Question: Some simple code doesn't appear to be working, and I'm not sure why.

I'm dynamically creating an array of integers. The size of this array is shown as 15, but that's just because I'm trying to debug the program. The actual size is variable at runtime.
I browsed a few sites for how to dynamically create an integer array in C++. Sites like <URL> came up. Their code looks like my code: an array is created, and a 'for' loop sets the value of each element in the array.
But after my for loop runs, I get an array of size 0. What could be the problem?
This is an extremely basic C++ program compiling on Windows using Visual Studio.
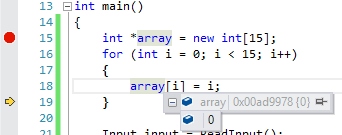
Answer: The debugger doesn't know it's a pointer to the start of an array, it thinks you have a plain pointer to an 'int' (since that is the type of 'array': 'int*'). So it shows the value of that 'int' (the first element in the array), which is '0' here.
Your code is fine; you have indeed allocated (and initialized) an array of 15 'int's correctly.